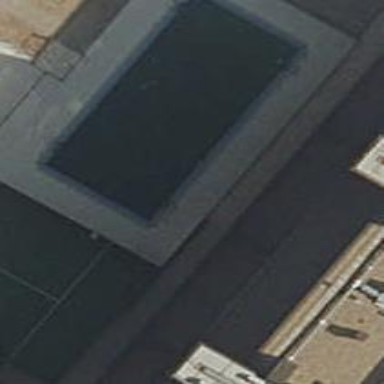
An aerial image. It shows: Swimming pool area designated for leisure and sport.